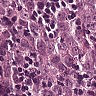
Metastatic tissue present: yes